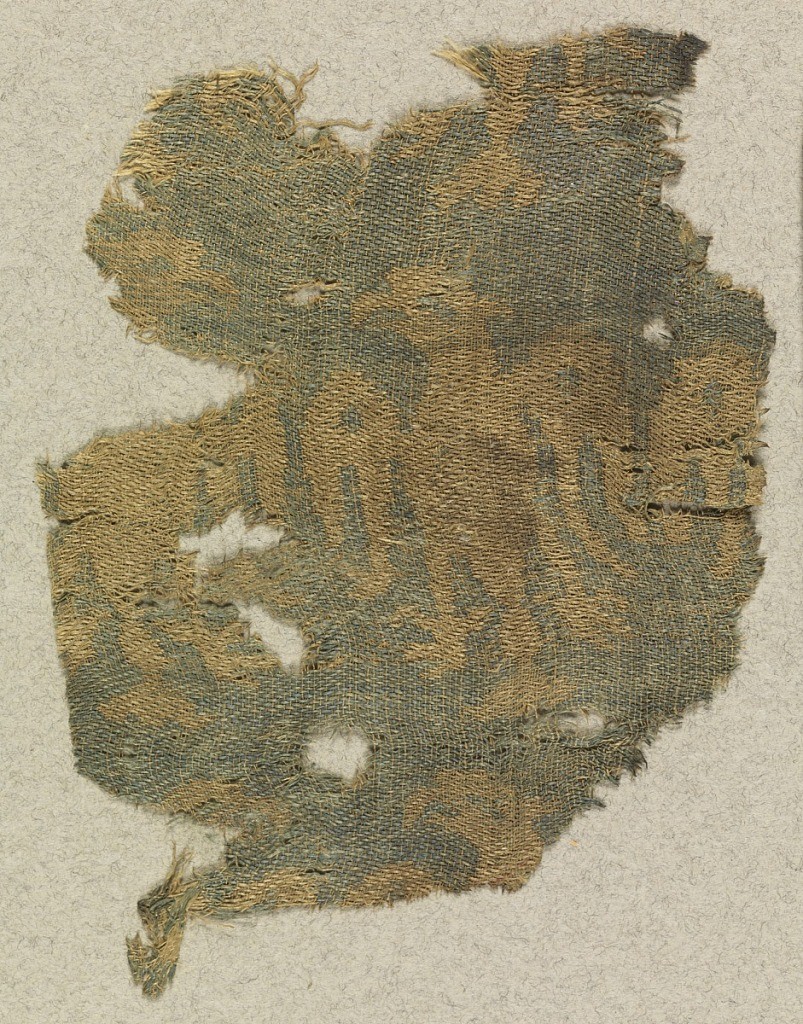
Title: Fragment
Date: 13th century
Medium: silk Technique: 2/1 twill with complementary wefts
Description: Fragment of woven silk with a pattern of rows of eagles in beige and blue.